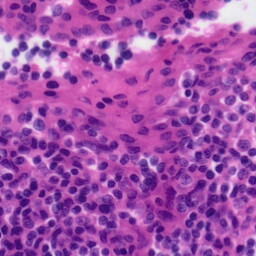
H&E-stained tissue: Tonsil